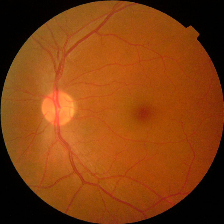
Diabetic retinopathy grade: No DR